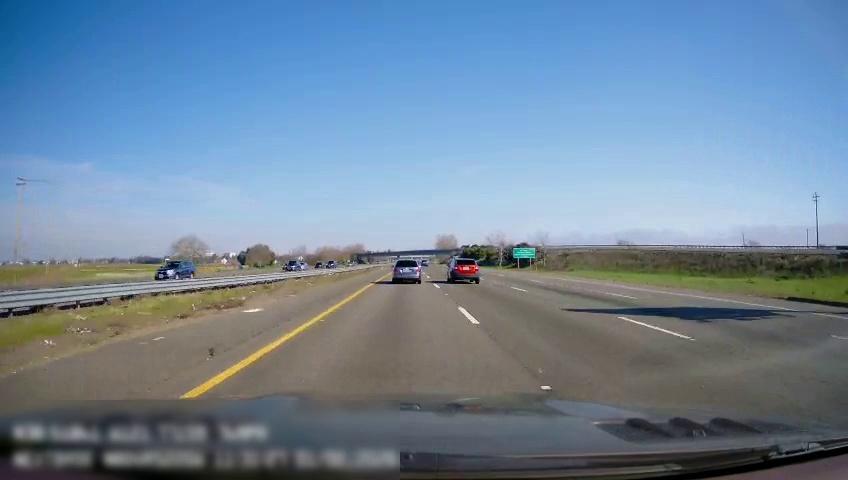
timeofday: Day
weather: Sunny
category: Drivable Space
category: Drivable Space
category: Vehicles | SUV
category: Vehicles | SUV
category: Vehicles | SUV
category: Vehicles | SUV
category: Vehicles | SUV
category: Lanes | Current Lane
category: Lanes | Current Lane
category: Lanes | Alternate Lane
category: Lanes | Alternate Lane
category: Lanes | Alternate Lane
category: Traffic | Signs